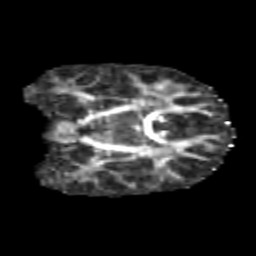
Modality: FA
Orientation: coronal
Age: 6
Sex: male
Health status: healthy